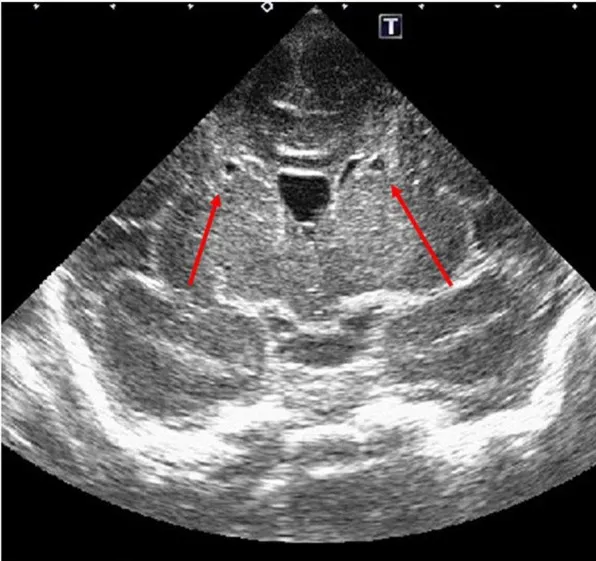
(A,B) Head ultrasound. Day 0 Red allows show bilateral cystic lesions by the anterior horn of the each ventricles.
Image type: radiology (ultrasound)